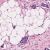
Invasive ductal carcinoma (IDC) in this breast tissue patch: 1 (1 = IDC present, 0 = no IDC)